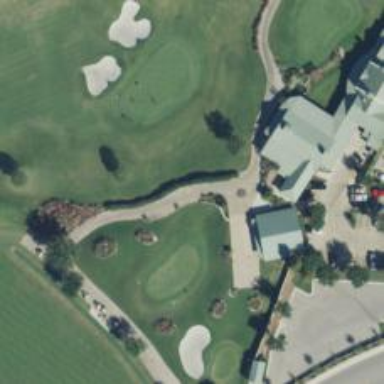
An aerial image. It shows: Service road designated as golf cart path.